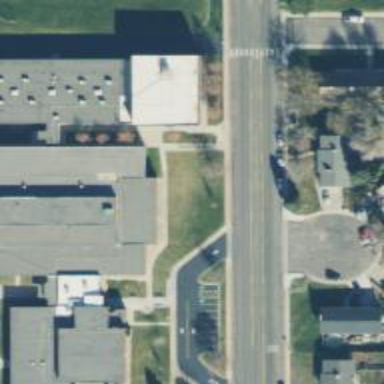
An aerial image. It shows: Footway.